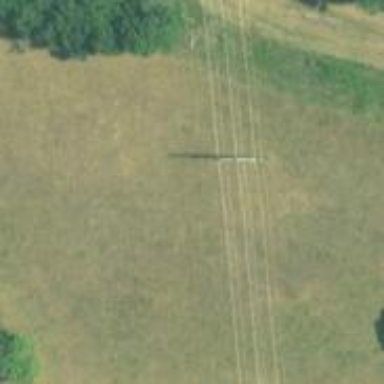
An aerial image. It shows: H-frame designed tower for power lines.